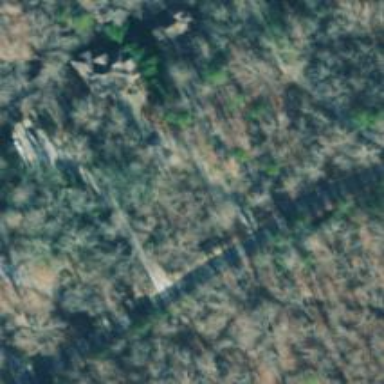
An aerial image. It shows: Driveway leading to service road.